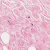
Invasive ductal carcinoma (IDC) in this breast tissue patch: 0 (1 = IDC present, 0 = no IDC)